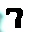
Label: 7